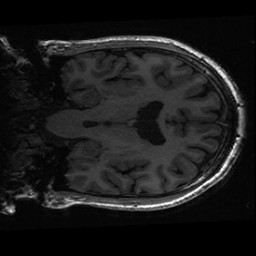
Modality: T1w
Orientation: coronal
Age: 32
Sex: male